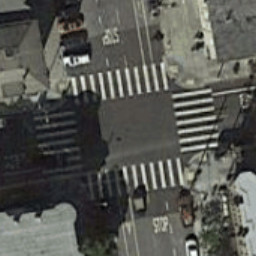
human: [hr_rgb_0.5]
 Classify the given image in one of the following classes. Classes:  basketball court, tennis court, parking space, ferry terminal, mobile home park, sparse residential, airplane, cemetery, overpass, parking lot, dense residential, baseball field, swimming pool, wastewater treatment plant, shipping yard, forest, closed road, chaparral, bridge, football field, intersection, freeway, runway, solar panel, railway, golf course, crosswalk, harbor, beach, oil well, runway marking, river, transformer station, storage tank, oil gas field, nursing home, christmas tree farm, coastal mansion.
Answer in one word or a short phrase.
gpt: crosswalk